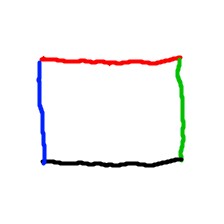
Shape: rectangle